Brain MRI, t1w sequence, axial 2D slice.
Patient: age 35, sex F, weight 78 kg, height 1.78 m
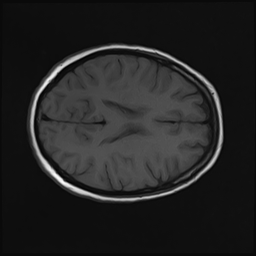